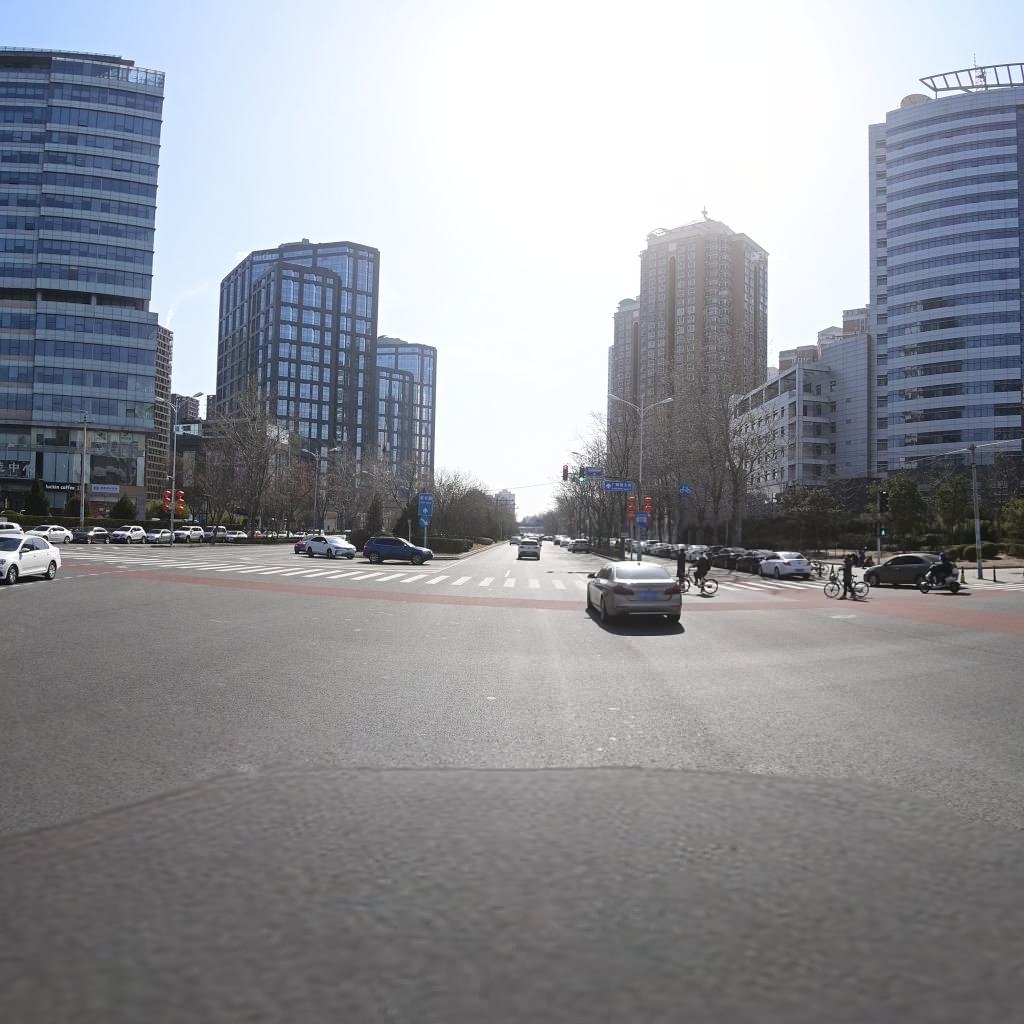
Region: Chaoyang
Road damage annotations: longitudinal crack